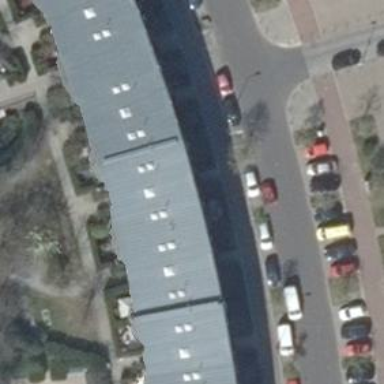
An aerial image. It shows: Skillion-roofed apartments building.